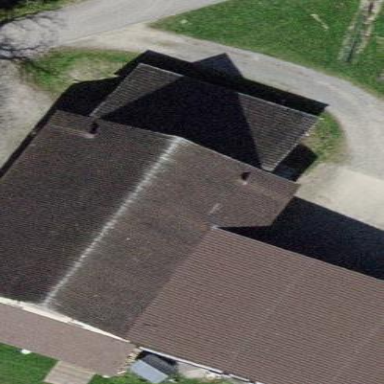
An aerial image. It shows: Barn.